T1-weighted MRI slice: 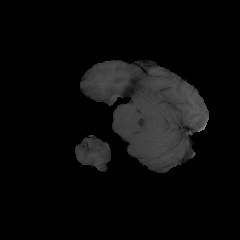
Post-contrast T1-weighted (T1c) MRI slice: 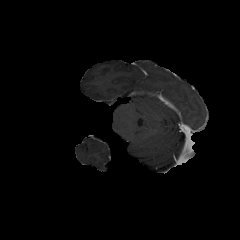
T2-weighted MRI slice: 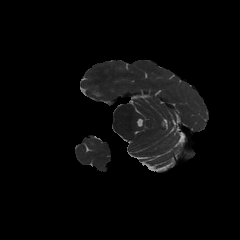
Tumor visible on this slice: no